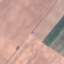
Land use / land cover: AnnualCrop